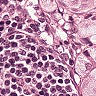
Metastatic tissue present: yes